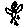
Label: bird